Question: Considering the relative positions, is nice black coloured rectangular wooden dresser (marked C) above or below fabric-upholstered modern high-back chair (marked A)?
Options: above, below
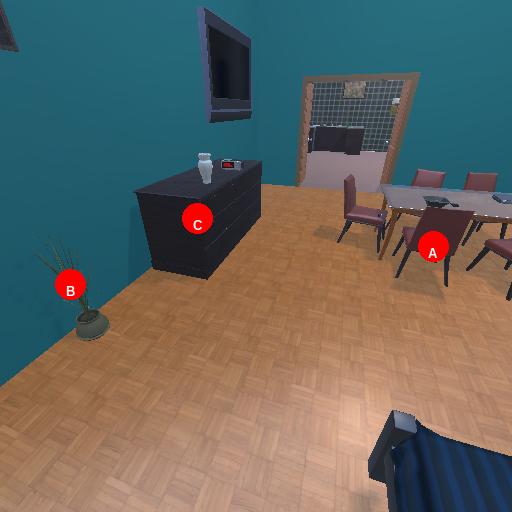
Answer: above